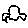
Label: car